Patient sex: M
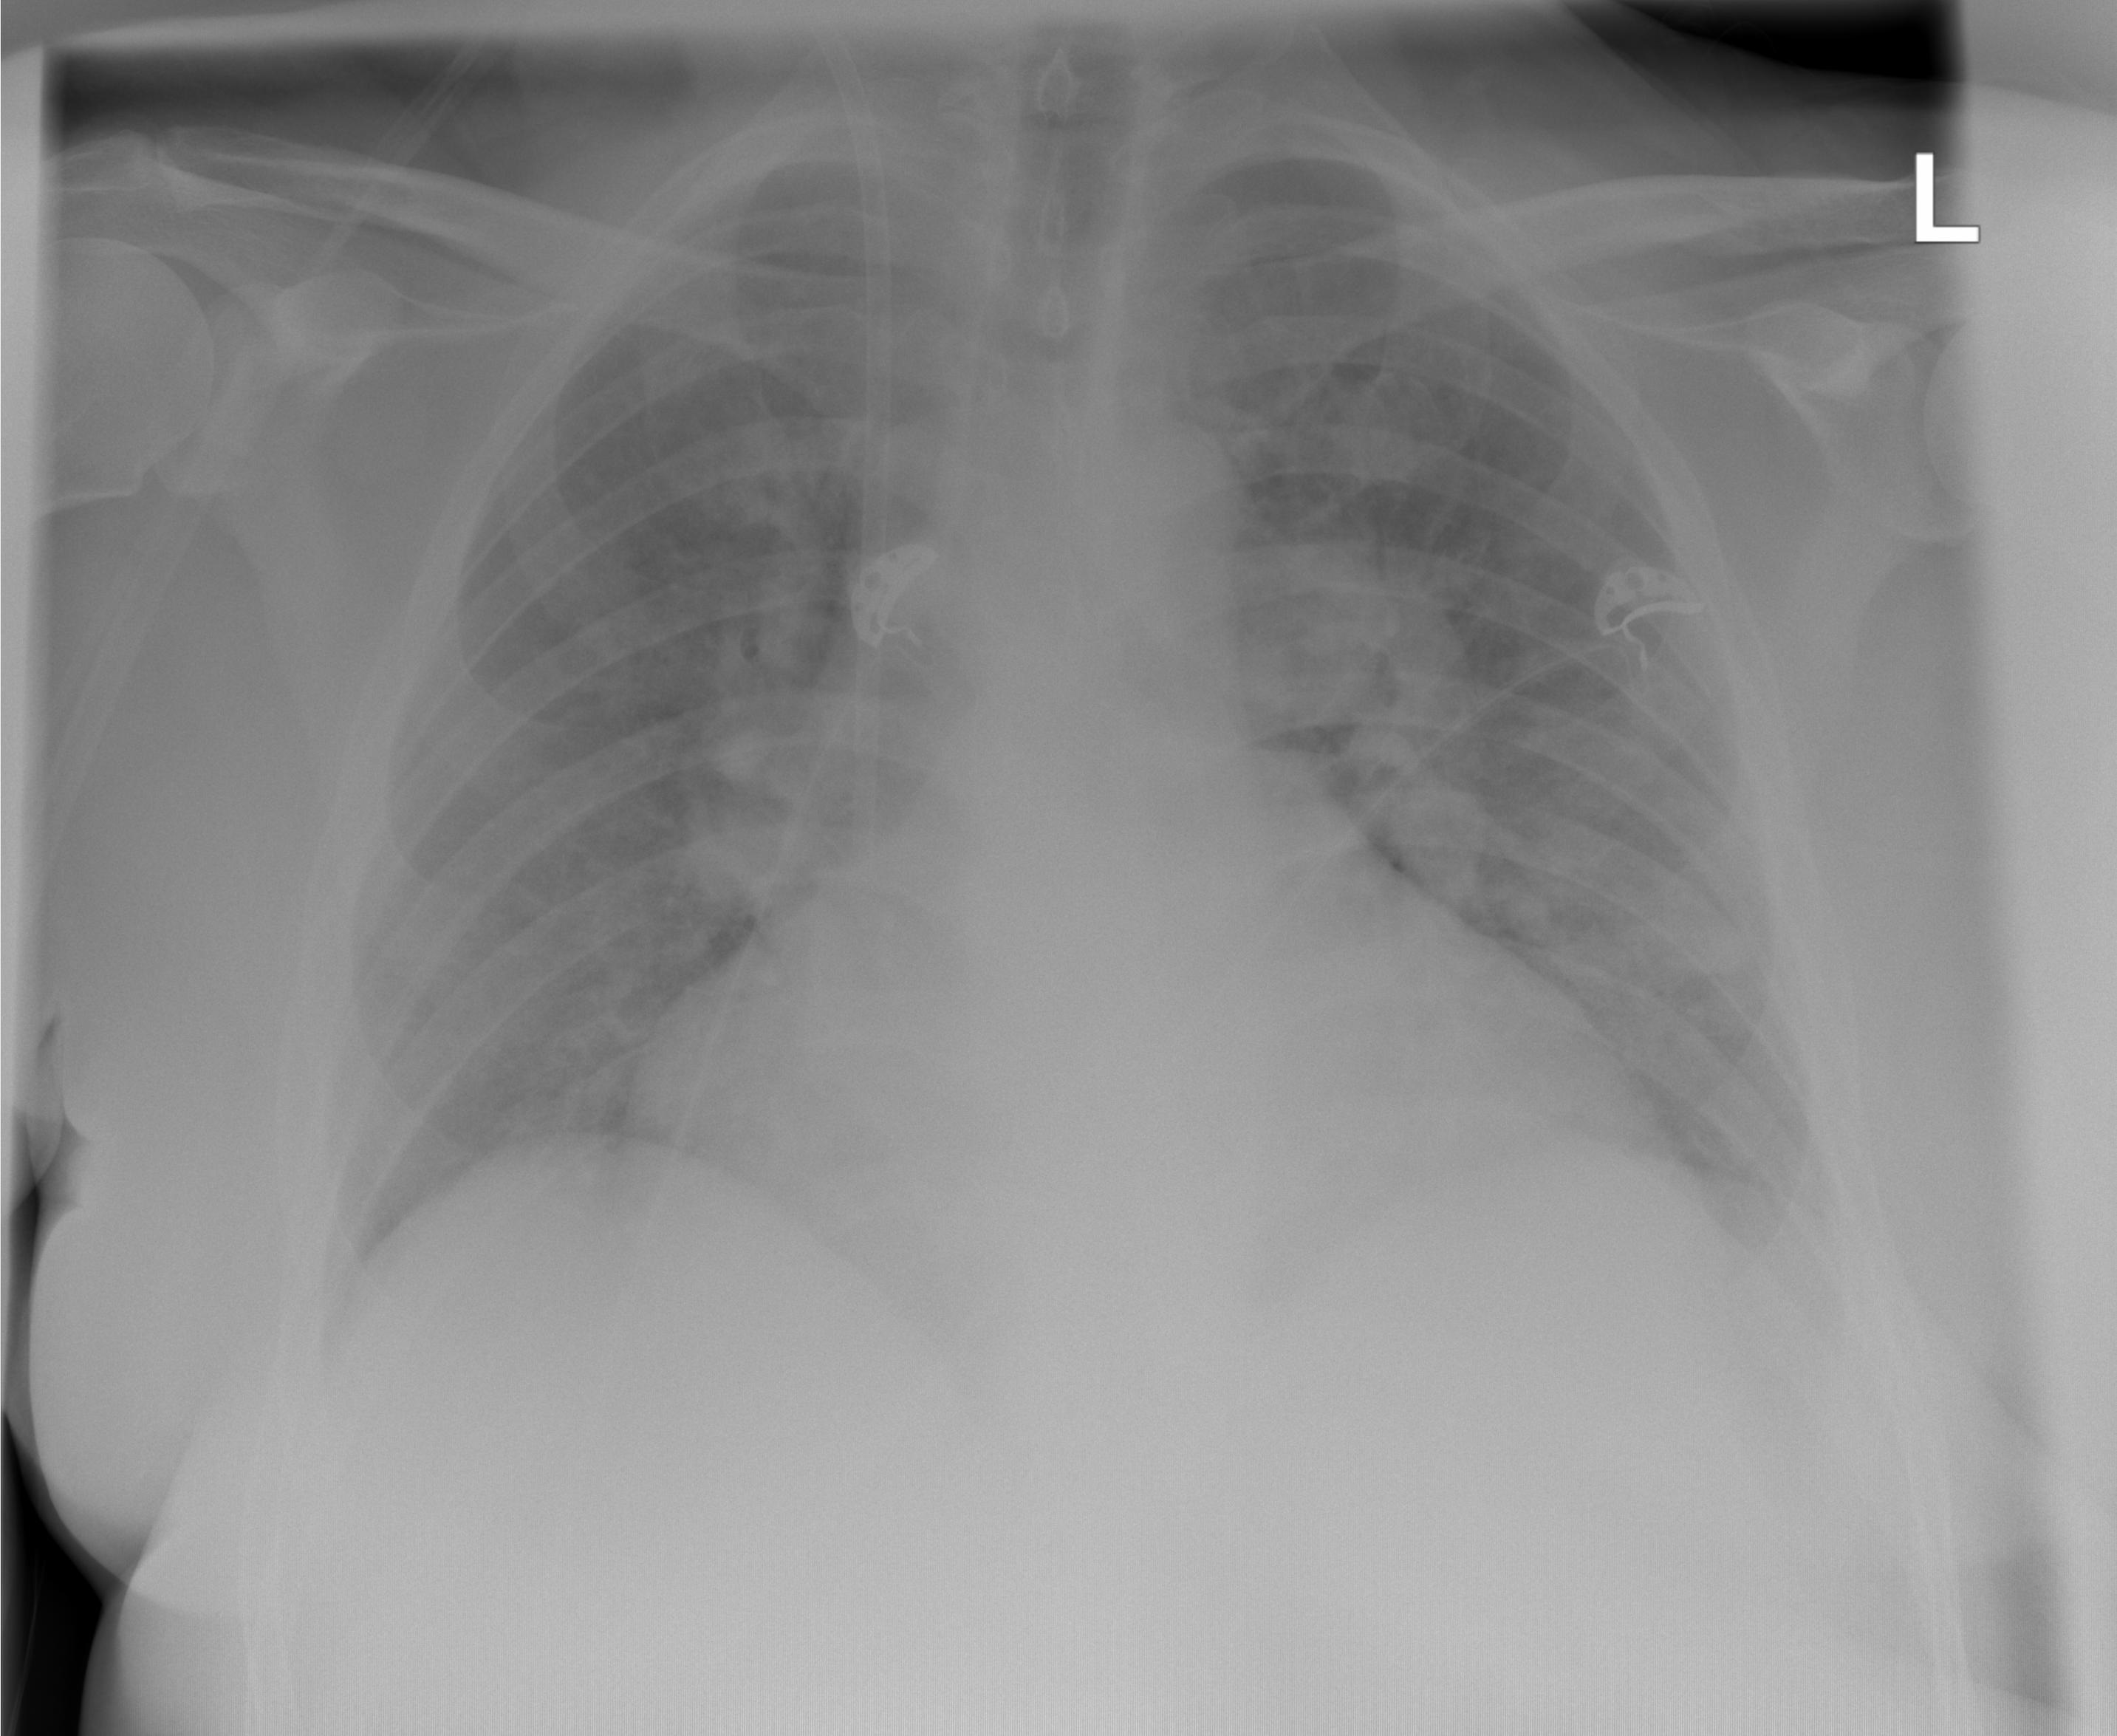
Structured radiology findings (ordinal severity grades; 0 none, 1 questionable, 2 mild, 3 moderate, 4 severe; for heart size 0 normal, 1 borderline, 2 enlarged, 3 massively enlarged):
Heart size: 3
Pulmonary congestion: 3
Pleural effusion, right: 0
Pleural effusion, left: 0
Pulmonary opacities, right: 1
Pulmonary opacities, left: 2
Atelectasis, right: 0
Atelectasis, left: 0